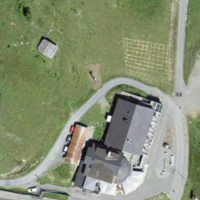
EUNIS habitat code: 23
Species observed at this site:
Pimpinella major
Bufo bufo
Cardamine pratensis
Silene dioica